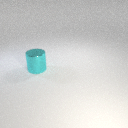
large cyan metal cylinder